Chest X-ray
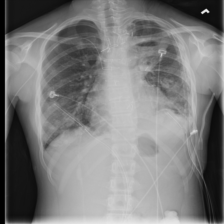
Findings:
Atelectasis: positive
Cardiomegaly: negative
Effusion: negative
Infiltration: negative
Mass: negative
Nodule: negative
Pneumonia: negative
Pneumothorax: positive
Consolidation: negative
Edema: negative
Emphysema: negative
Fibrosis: negative
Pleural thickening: negative
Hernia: negative